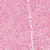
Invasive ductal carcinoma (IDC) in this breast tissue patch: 0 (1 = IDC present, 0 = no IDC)